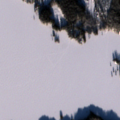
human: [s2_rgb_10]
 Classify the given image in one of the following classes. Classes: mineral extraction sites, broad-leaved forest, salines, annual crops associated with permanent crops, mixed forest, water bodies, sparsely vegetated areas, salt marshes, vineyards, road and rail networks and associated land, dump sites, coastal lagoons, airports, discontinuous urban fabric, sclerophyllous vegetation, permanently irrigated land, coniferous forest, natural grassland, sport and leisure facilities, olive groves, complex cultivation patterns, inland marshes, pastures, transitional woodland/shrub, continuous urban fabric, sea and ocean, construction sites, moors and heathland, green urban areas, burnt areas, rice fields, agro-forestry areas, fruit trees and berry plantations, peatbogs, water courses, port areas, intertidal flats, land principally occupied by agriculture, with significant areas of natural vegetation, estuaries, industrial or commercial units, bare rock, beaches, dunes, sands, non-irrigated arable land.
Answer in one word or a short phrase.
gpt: land principally occupied by agriculture, with significant areas of natural vegetation, coniferous forest, mixed forest, water bodies